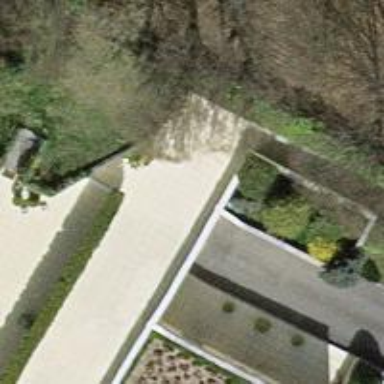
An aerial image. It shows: Driveway tunnel under the road.